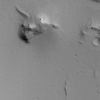
Label: not_dusty